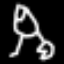
Label: frog